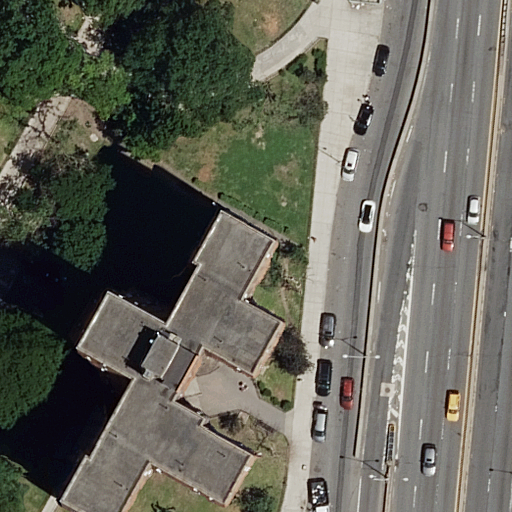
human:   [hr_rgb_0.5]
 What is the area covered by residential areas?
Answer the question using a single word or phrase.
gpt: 10609m2

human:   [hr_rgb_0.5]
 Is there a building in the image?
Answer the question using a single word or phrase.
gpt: yes

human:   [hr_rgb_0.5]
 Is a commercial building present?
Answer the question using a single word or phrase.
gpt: no

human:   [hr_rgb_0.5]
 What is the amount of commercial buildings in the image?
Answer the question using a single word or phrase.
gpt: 0

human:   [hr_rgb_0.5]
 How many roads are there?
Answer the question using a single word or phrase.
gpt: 9

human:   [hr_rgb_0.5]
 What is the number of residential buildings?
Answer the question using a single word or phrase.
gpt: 1

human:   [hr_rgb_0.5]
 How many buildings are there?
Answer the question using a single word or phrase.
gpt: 1

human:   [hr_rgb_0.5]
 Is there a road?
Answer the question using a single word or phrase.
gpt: yes

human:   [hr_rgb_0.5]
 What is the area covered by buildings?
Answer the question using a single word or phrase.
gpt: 1199m2

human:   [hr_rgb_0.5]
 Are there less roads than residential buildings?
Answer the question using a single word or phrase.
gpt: no

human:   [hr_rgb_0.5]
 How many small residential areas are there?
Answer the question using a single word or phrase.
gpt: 0

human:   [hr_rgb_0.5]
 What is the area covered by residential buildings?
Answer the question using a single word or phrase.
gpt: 1199m2

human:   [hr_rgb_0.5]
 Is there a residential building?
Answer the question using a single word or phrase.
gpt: yes

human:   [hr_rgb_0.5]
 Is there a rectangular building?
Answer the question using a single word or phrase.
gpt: no

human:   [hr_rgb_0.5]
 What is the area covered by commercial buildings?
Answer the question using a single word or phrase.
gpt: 0m2

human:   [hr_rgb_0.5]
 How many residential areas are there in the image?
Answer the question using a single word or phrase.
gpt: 1

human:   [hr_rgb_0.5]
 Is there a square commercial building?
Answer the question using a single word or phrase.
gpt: no

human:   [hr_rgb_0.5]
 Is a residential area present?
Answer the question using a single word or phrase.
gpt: yes

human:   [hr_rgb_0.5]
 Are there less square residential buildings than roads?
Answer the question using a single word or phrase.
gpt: yes

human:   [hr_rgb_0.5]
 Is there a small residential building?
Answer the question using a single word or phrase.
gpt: no

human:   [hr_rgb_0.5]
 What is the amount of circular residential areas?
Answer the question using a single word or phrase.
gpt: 0

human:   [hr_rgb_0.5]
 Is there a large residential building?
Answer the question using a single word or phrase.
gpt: yes

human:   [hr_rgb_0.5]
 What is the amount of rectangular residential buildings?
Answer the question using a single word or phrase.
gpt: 0

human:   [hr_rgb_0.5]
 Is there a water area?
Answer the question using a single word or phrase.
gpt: no

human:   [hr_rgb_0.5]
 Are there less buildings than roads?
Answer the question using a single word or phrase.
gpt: yes

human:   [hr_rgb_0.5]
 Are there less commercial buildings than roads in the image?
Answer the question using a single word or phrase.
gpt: yes

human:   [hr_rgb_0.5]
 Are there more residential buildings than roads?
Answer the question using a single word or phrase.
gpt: no

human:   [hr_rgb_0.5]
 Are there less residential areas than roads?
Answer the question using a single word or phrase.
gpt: yes

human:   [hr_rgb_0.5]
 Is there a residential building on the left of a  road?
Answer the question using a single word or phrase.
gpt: yes

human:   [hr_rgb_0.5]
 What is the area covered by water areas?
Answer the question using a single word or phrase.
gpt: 0m2

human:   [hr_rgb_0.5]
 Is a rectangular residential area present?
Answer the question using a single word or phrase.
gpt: yes

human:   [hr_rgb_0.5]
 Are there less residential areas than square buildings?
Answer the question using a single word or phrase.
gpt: no

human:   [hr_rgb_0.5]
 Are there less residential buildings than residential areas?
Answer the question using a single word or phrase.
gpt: no

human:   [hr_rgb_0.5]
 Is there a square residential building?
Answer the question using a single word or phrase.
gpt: no

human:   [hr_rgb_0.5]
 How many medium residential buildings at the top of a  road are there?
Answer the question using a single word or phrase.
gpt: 0

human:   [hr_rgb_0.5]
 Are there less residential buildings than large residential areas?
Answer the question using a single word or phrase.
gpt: no

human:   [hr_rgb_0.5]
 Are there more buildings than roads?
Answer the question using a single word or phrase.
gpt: no

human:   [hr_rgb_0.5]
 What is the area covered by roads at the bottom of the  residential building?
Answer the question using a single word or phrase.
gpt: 0m2

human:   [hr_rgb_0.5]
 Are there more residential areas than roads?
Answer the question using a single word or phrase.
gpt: no

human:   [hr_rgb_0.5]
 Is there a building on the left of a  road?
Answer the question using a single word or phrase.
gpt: yes

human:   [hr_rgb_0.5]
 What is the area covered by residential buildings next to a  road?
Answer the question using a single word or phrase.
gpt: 1199m2

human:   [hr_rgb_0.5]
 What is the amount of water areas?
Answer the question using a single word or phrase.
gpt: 0

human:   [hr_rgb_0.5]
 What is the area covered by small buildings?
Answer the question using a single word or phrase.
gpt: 0m2

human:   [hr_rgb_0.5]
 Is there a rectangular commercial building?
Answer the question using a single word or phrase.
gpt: no

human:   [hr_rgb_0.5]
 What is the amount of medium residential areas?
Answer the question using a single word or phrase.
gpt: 0

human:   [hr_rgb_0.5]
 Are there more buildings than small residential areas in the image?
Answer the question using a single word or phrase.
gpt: yes

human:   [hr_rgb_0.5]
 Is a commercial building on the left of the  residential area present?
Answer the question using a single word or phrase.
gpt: no

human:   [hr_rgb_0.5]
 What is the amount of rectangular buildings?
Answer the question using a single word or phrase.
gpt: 0

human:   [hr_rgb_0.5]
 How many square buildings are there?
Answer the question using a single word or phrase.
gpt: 0

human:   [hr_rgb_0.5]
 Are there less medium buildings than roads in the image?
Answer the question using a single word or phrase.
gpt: yes

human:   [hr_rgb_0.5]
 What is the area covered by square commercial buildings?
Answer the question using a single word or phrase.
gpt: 0m2

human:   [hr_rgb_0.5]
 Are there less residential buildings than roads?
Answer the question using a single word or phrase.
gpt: yes

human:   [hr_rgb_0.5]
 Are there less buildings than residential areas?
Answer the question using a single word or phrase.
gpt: no

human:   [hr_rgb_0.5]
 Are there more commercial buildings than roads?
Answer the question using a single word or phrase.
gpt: no

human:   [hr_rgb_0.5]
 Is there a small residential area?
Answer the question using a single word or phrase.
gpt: no

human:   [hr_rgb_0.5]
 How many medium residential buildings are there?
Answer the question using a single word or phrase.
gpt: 0

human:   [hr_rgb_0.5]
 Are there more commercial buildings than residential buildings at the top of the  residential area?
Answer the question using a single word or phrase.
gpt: no

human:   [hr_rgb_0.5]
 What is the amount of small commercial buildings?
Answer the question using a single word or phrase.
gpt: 0

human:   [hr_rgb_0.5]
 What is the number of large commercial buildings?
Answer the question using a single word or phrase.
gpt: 0

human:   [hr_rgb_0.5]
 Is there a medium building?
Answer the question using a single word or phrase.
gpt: no

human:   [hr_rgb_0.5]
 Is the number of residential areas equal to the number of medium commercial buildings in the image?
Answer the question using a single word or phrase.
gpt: no

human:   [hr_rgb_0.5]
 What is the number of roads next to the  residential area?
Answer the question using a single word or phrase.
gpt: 9

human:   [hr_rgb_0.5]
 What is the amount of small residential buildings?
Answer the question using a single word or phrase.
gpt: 0

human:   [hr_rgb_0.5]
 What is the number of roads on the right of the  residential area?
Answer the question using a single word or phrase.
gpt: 9